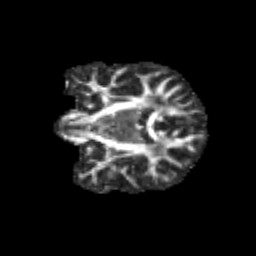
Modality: FA
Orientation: coronal
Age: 13
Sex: female
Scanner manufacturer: siemens
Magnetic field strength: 3 T
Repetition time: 3.8 s
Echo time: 0.07 s